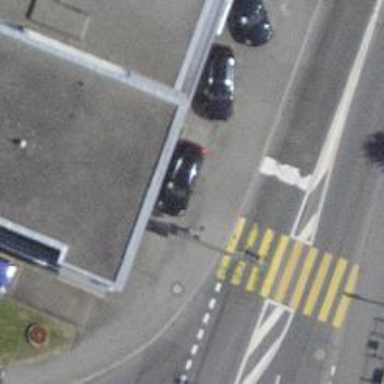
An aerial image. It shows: Kerb barrier.